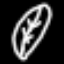
Label: leaf